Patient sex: M
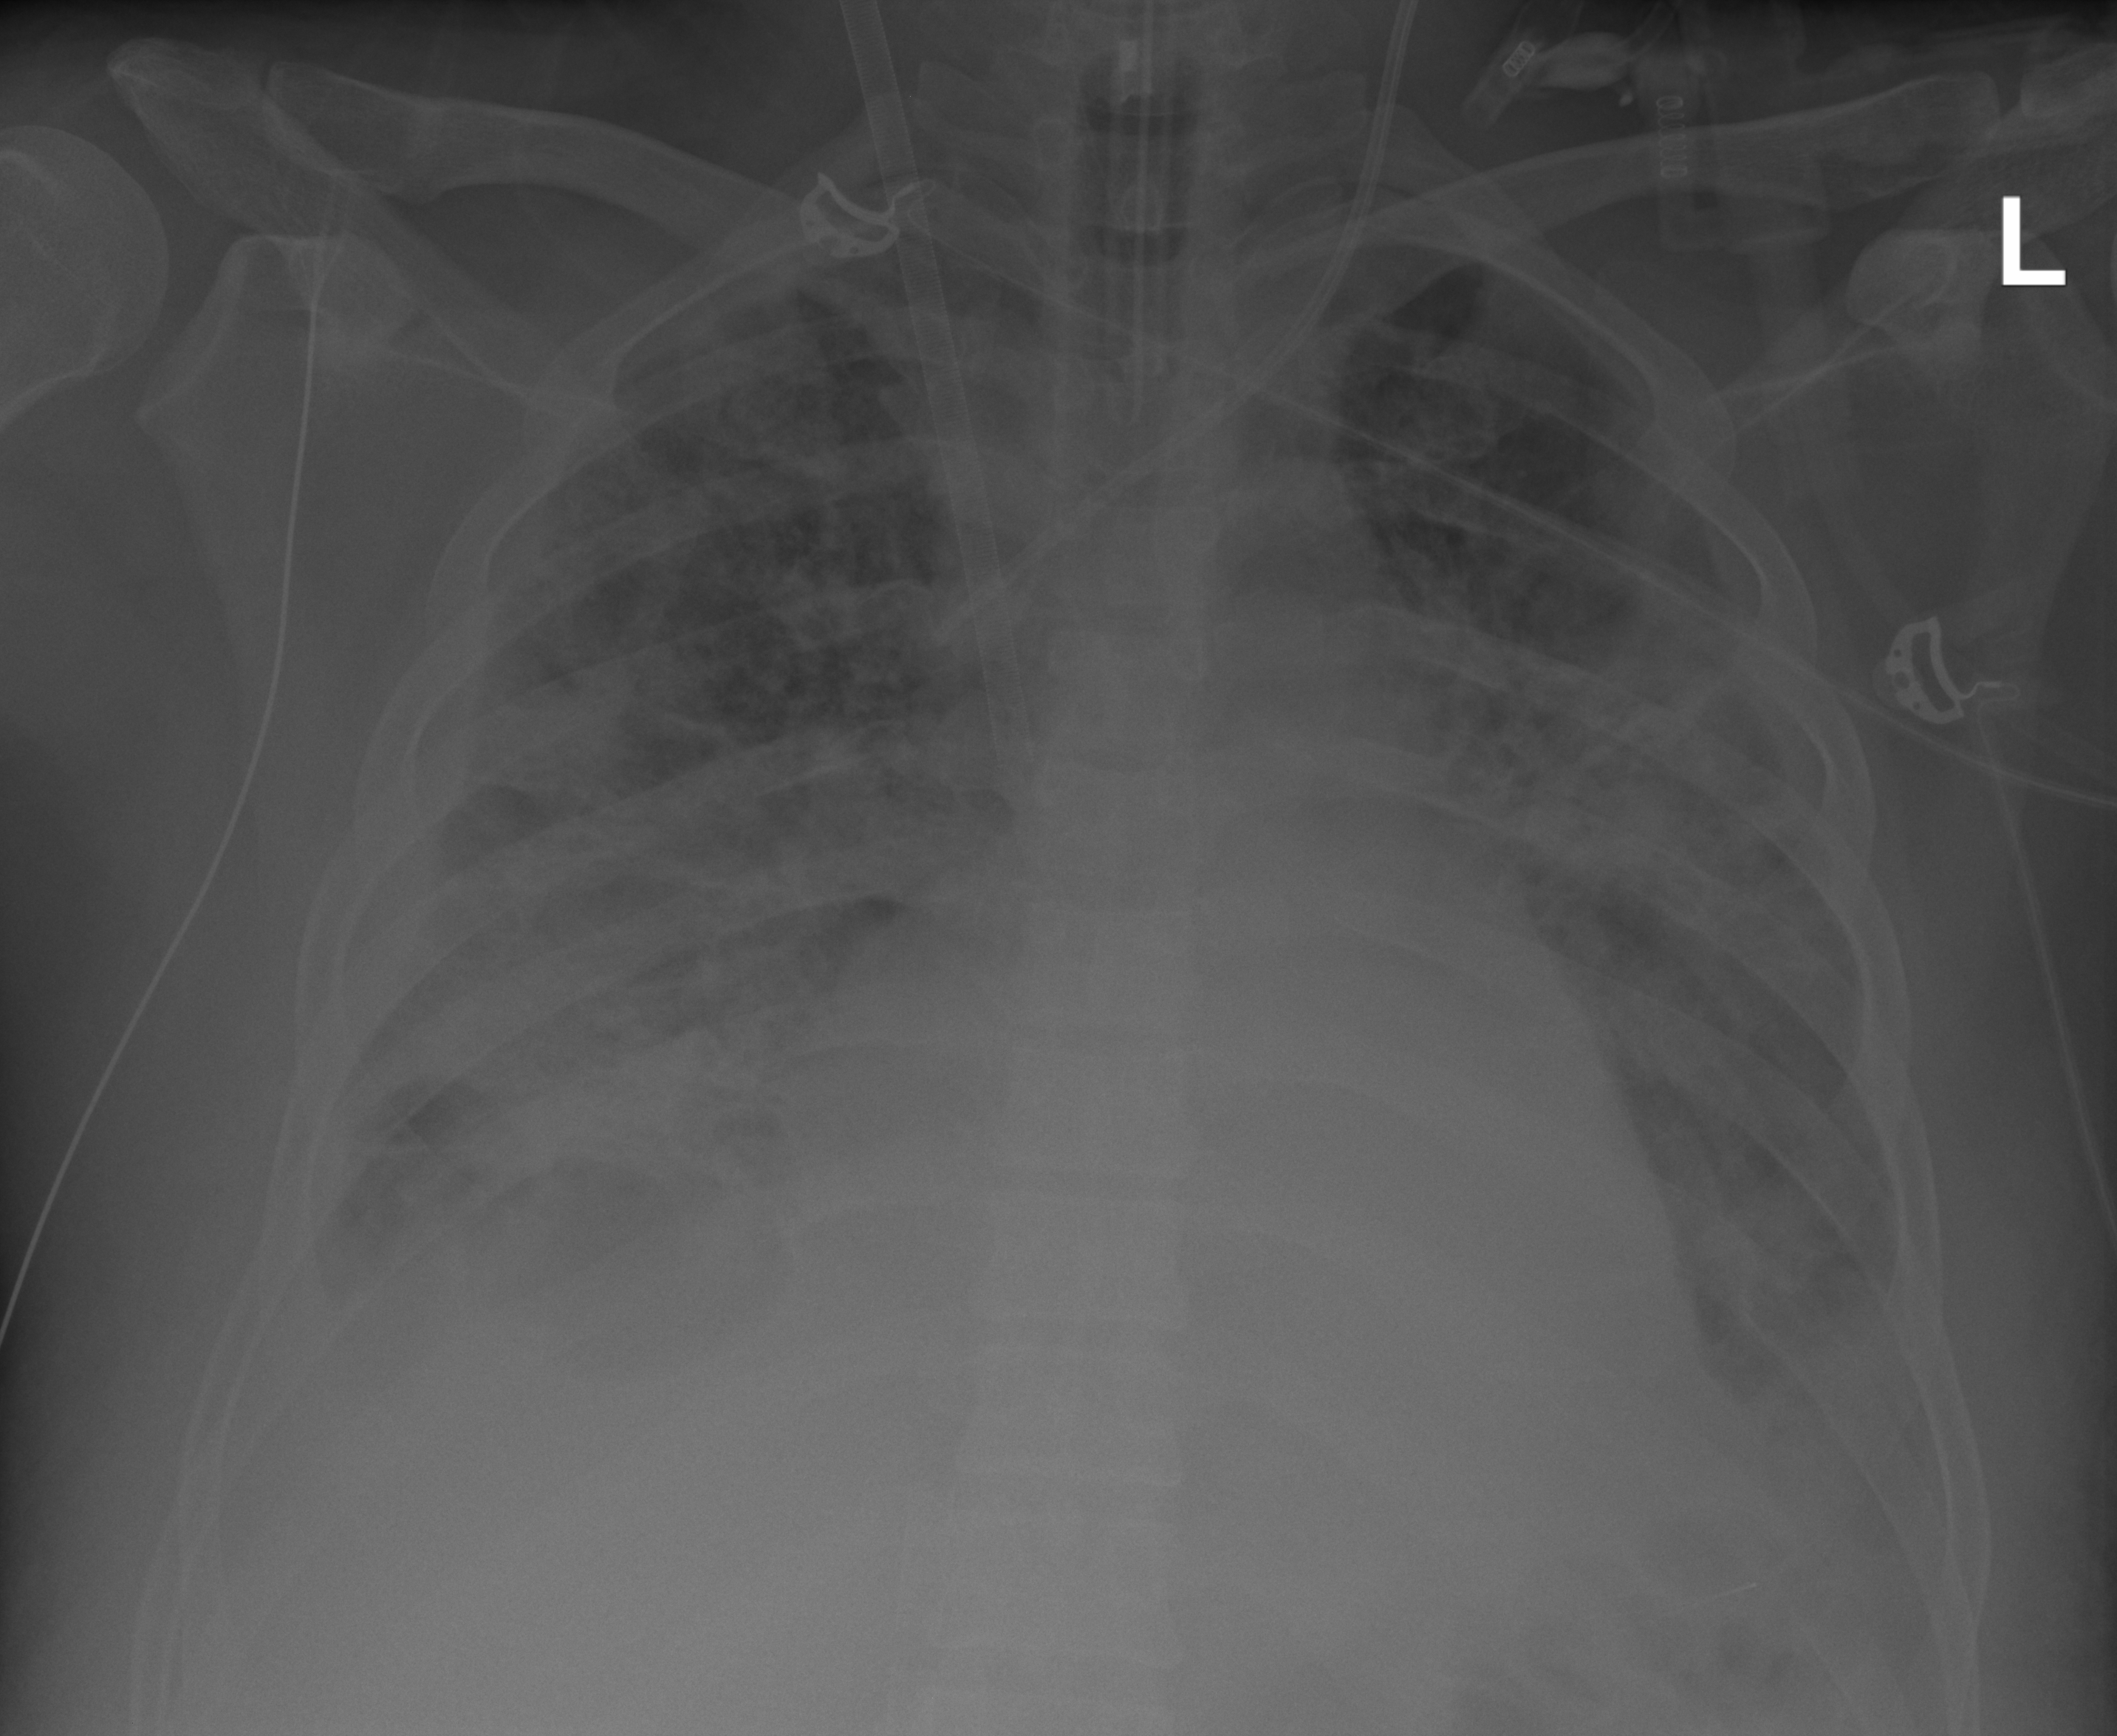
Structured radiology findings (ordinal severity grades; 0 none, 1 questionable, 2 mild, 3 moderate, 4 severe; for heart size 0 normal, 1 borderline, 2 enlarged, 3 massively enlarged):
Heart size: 2
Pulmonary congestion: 2
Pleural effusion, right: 2
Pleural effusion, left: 2
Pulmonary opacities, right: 4
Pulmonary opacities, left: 4
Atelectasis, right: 2
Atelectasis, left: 2